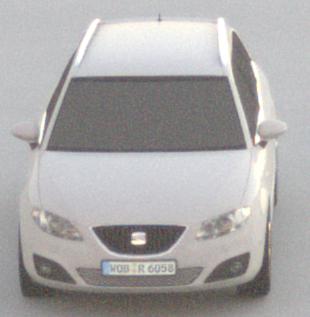
Make: SEAT
Model: Exeo ST 1.6
Detailed model: Exeo (3R) ST
Model produced from: 2010/05
Model produced until: 2010/08
Doors: 5
Color: white
Road condition: dry road
Daytime: sunrise or sunset
Contrast: low contrast